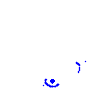
Particle: electron